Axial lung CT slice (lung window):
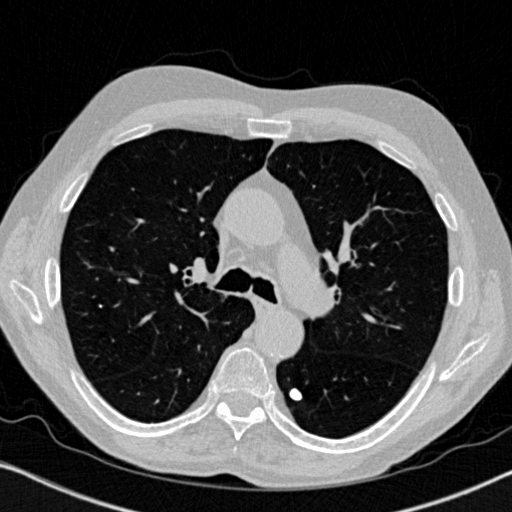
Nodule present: yes
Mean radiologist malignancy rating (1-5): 1